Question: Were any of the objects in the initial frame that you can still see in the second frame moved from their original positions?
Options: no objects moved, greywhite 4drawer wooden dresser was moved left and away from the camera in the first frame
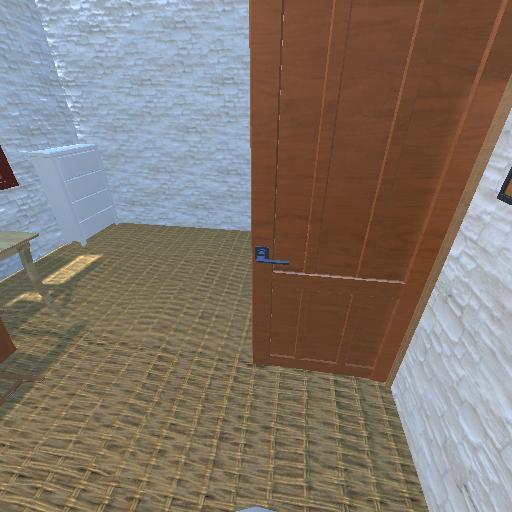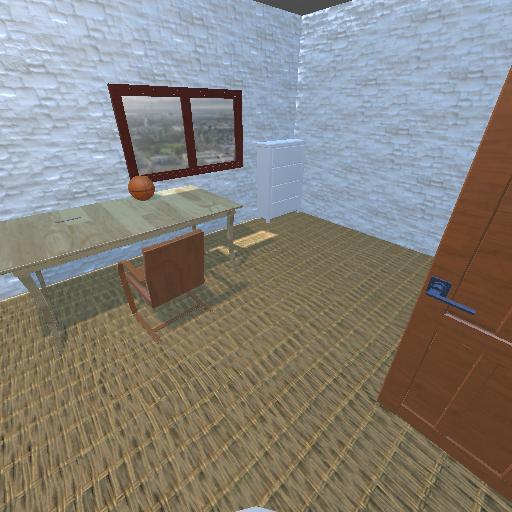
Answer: no objects moved